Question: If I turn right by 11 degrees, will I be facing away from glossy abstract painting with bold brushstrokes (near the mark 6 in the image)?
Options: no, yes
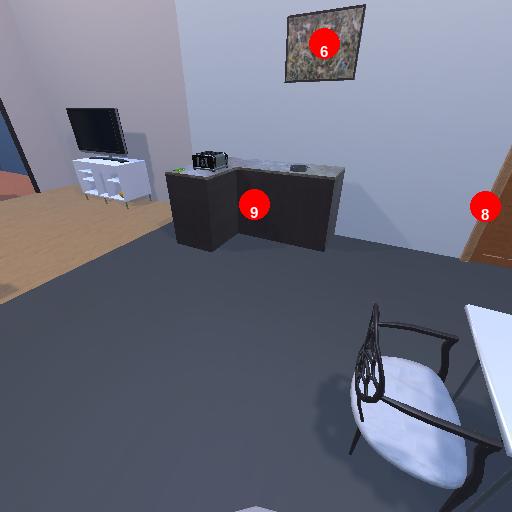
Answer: no